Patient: sex M, age 64
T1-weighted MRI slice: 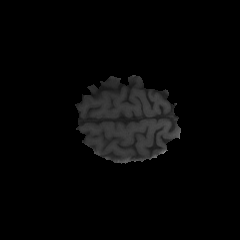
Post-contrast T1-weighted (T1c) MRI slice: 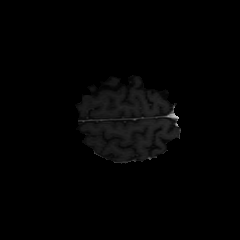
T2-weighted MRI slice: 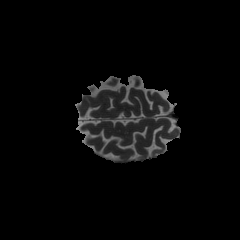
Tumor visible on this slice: no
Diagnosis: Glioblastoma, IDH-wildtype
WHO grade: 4